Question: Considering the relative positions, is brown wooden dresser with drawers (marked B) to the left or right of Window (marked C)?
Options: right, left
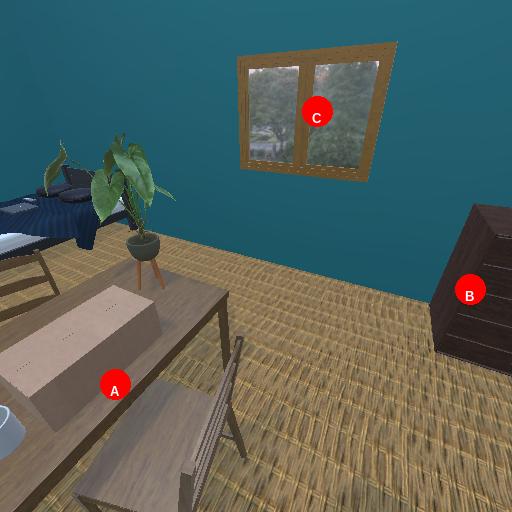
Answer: right